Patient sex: M
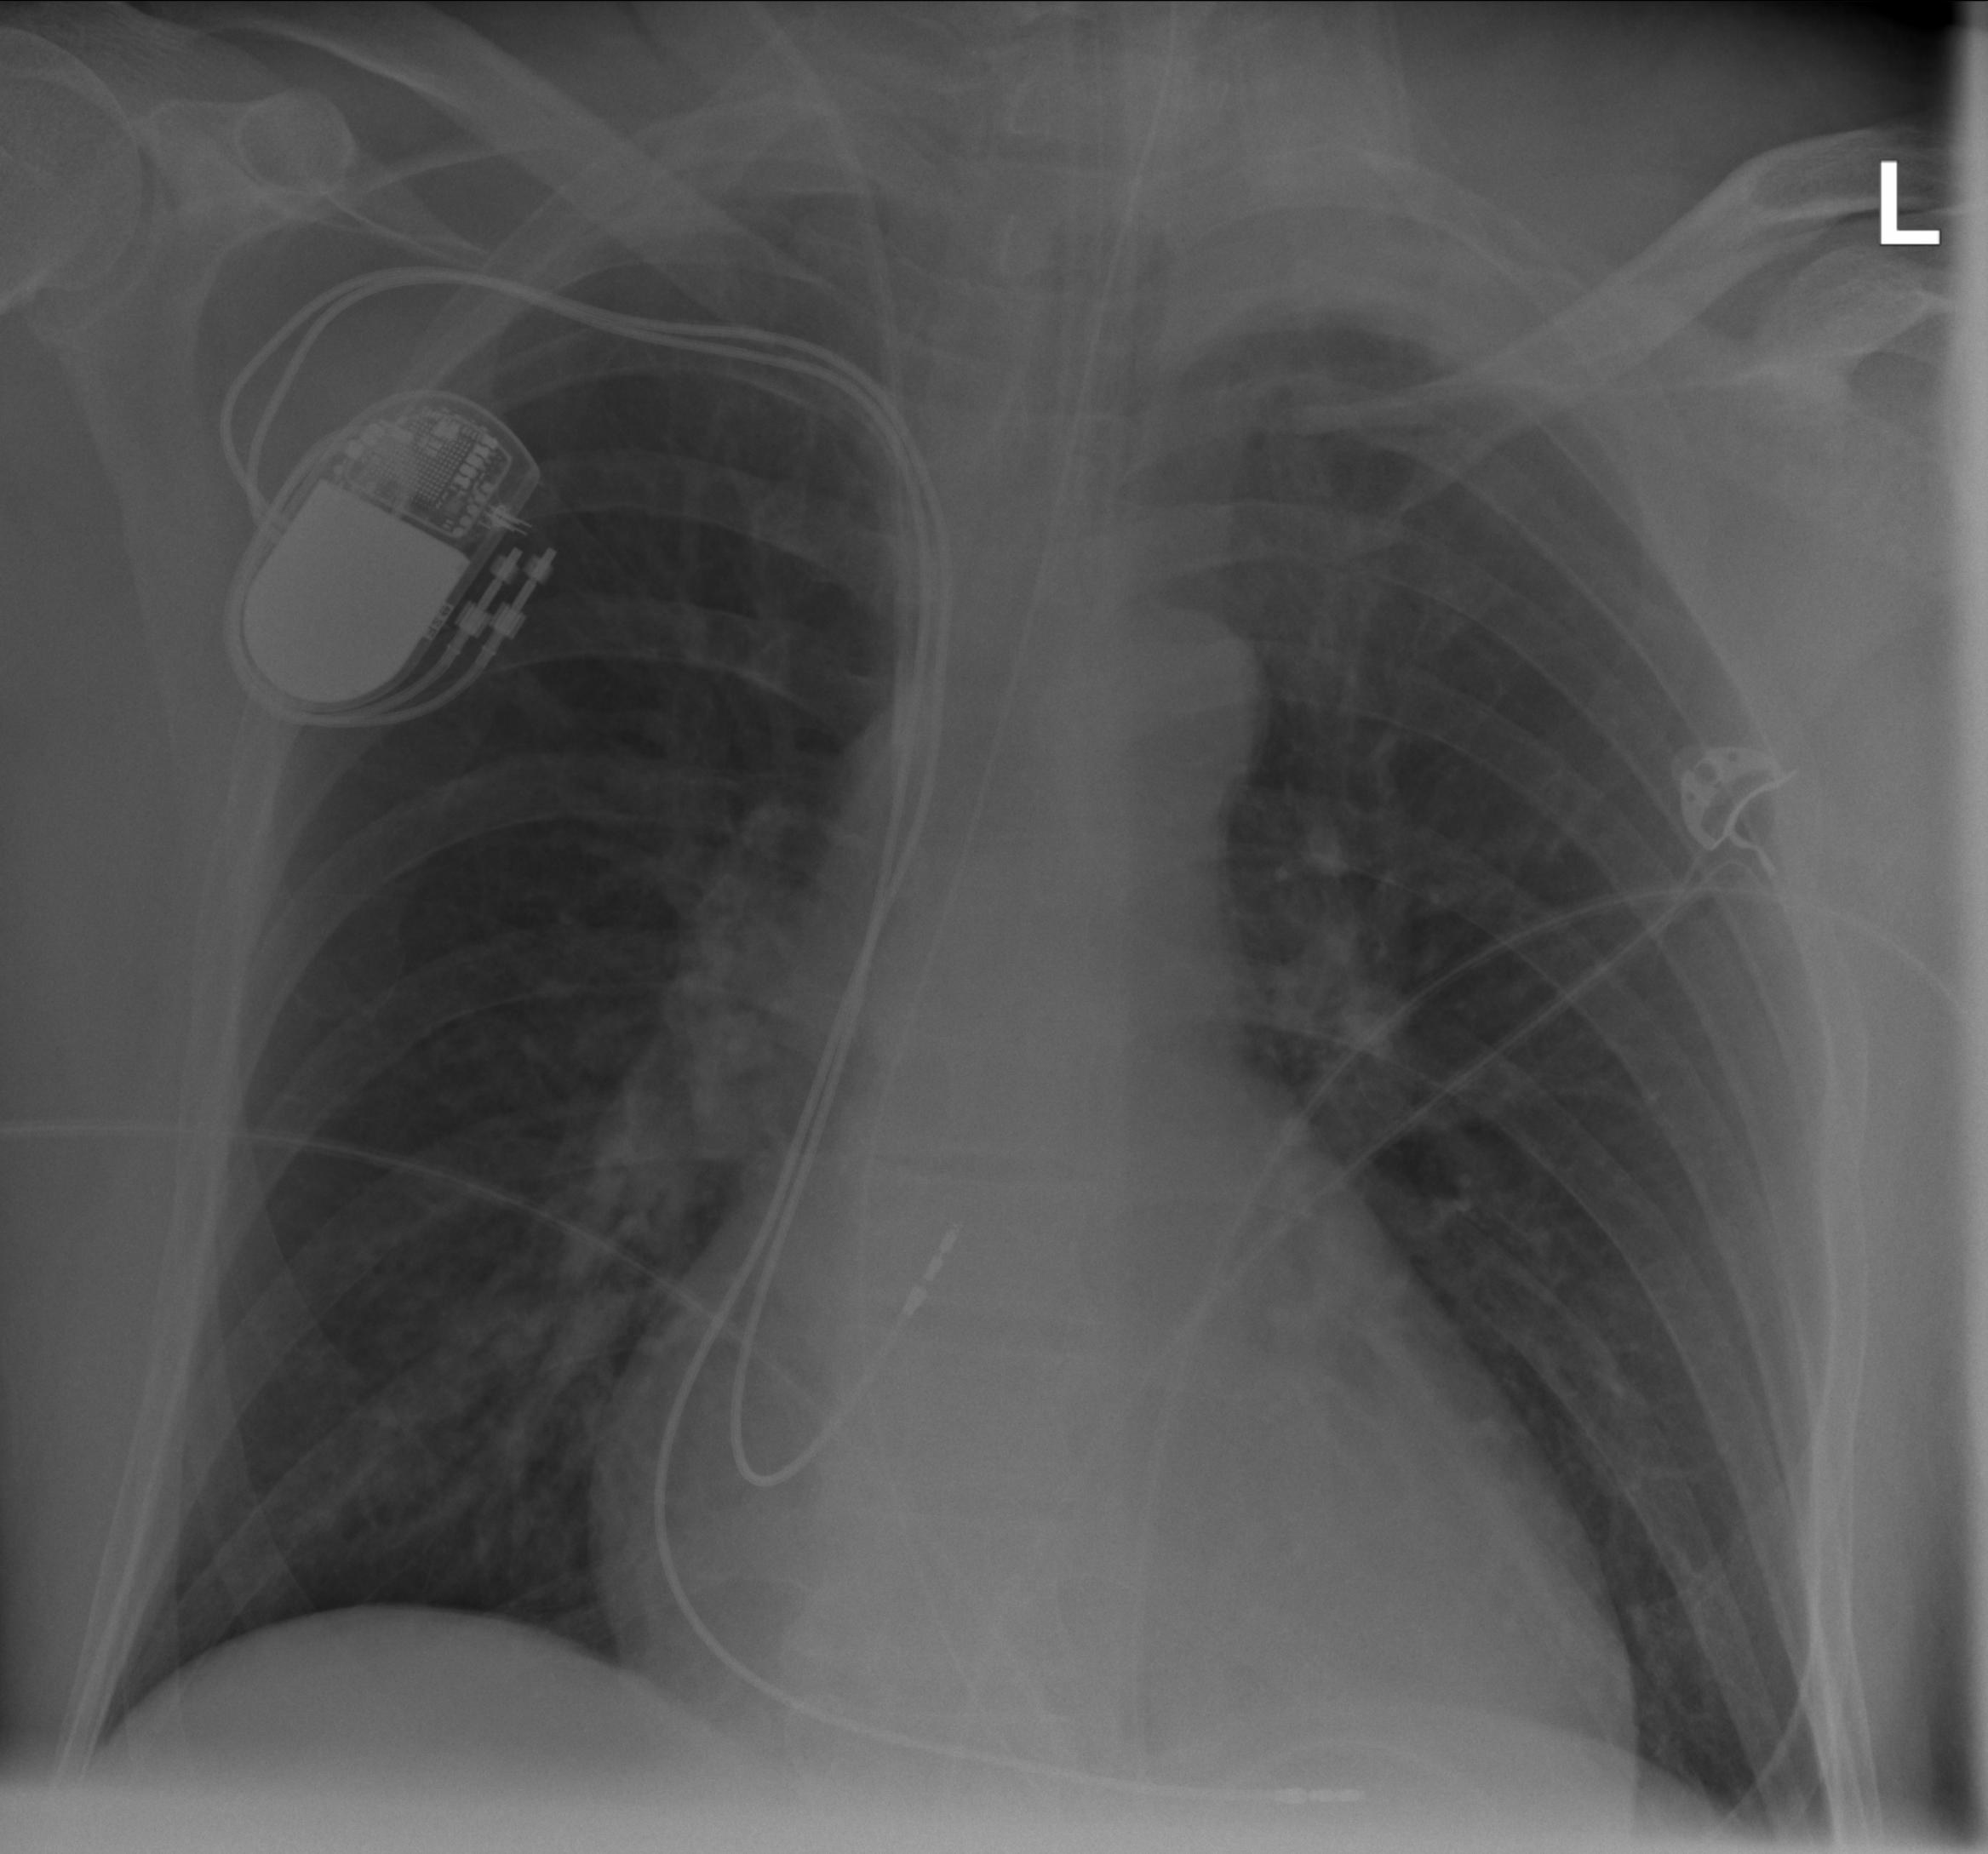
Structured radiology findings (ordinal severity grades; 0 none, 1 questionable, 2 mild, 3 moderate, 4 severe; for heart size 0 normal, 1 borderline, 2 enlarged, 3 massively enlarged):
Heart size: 2
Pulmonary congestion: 0
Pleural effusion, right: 0
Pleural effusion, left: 2
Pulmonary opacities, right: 0
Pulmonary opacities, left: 0
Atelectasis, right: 0
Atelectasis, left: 0